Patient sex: M
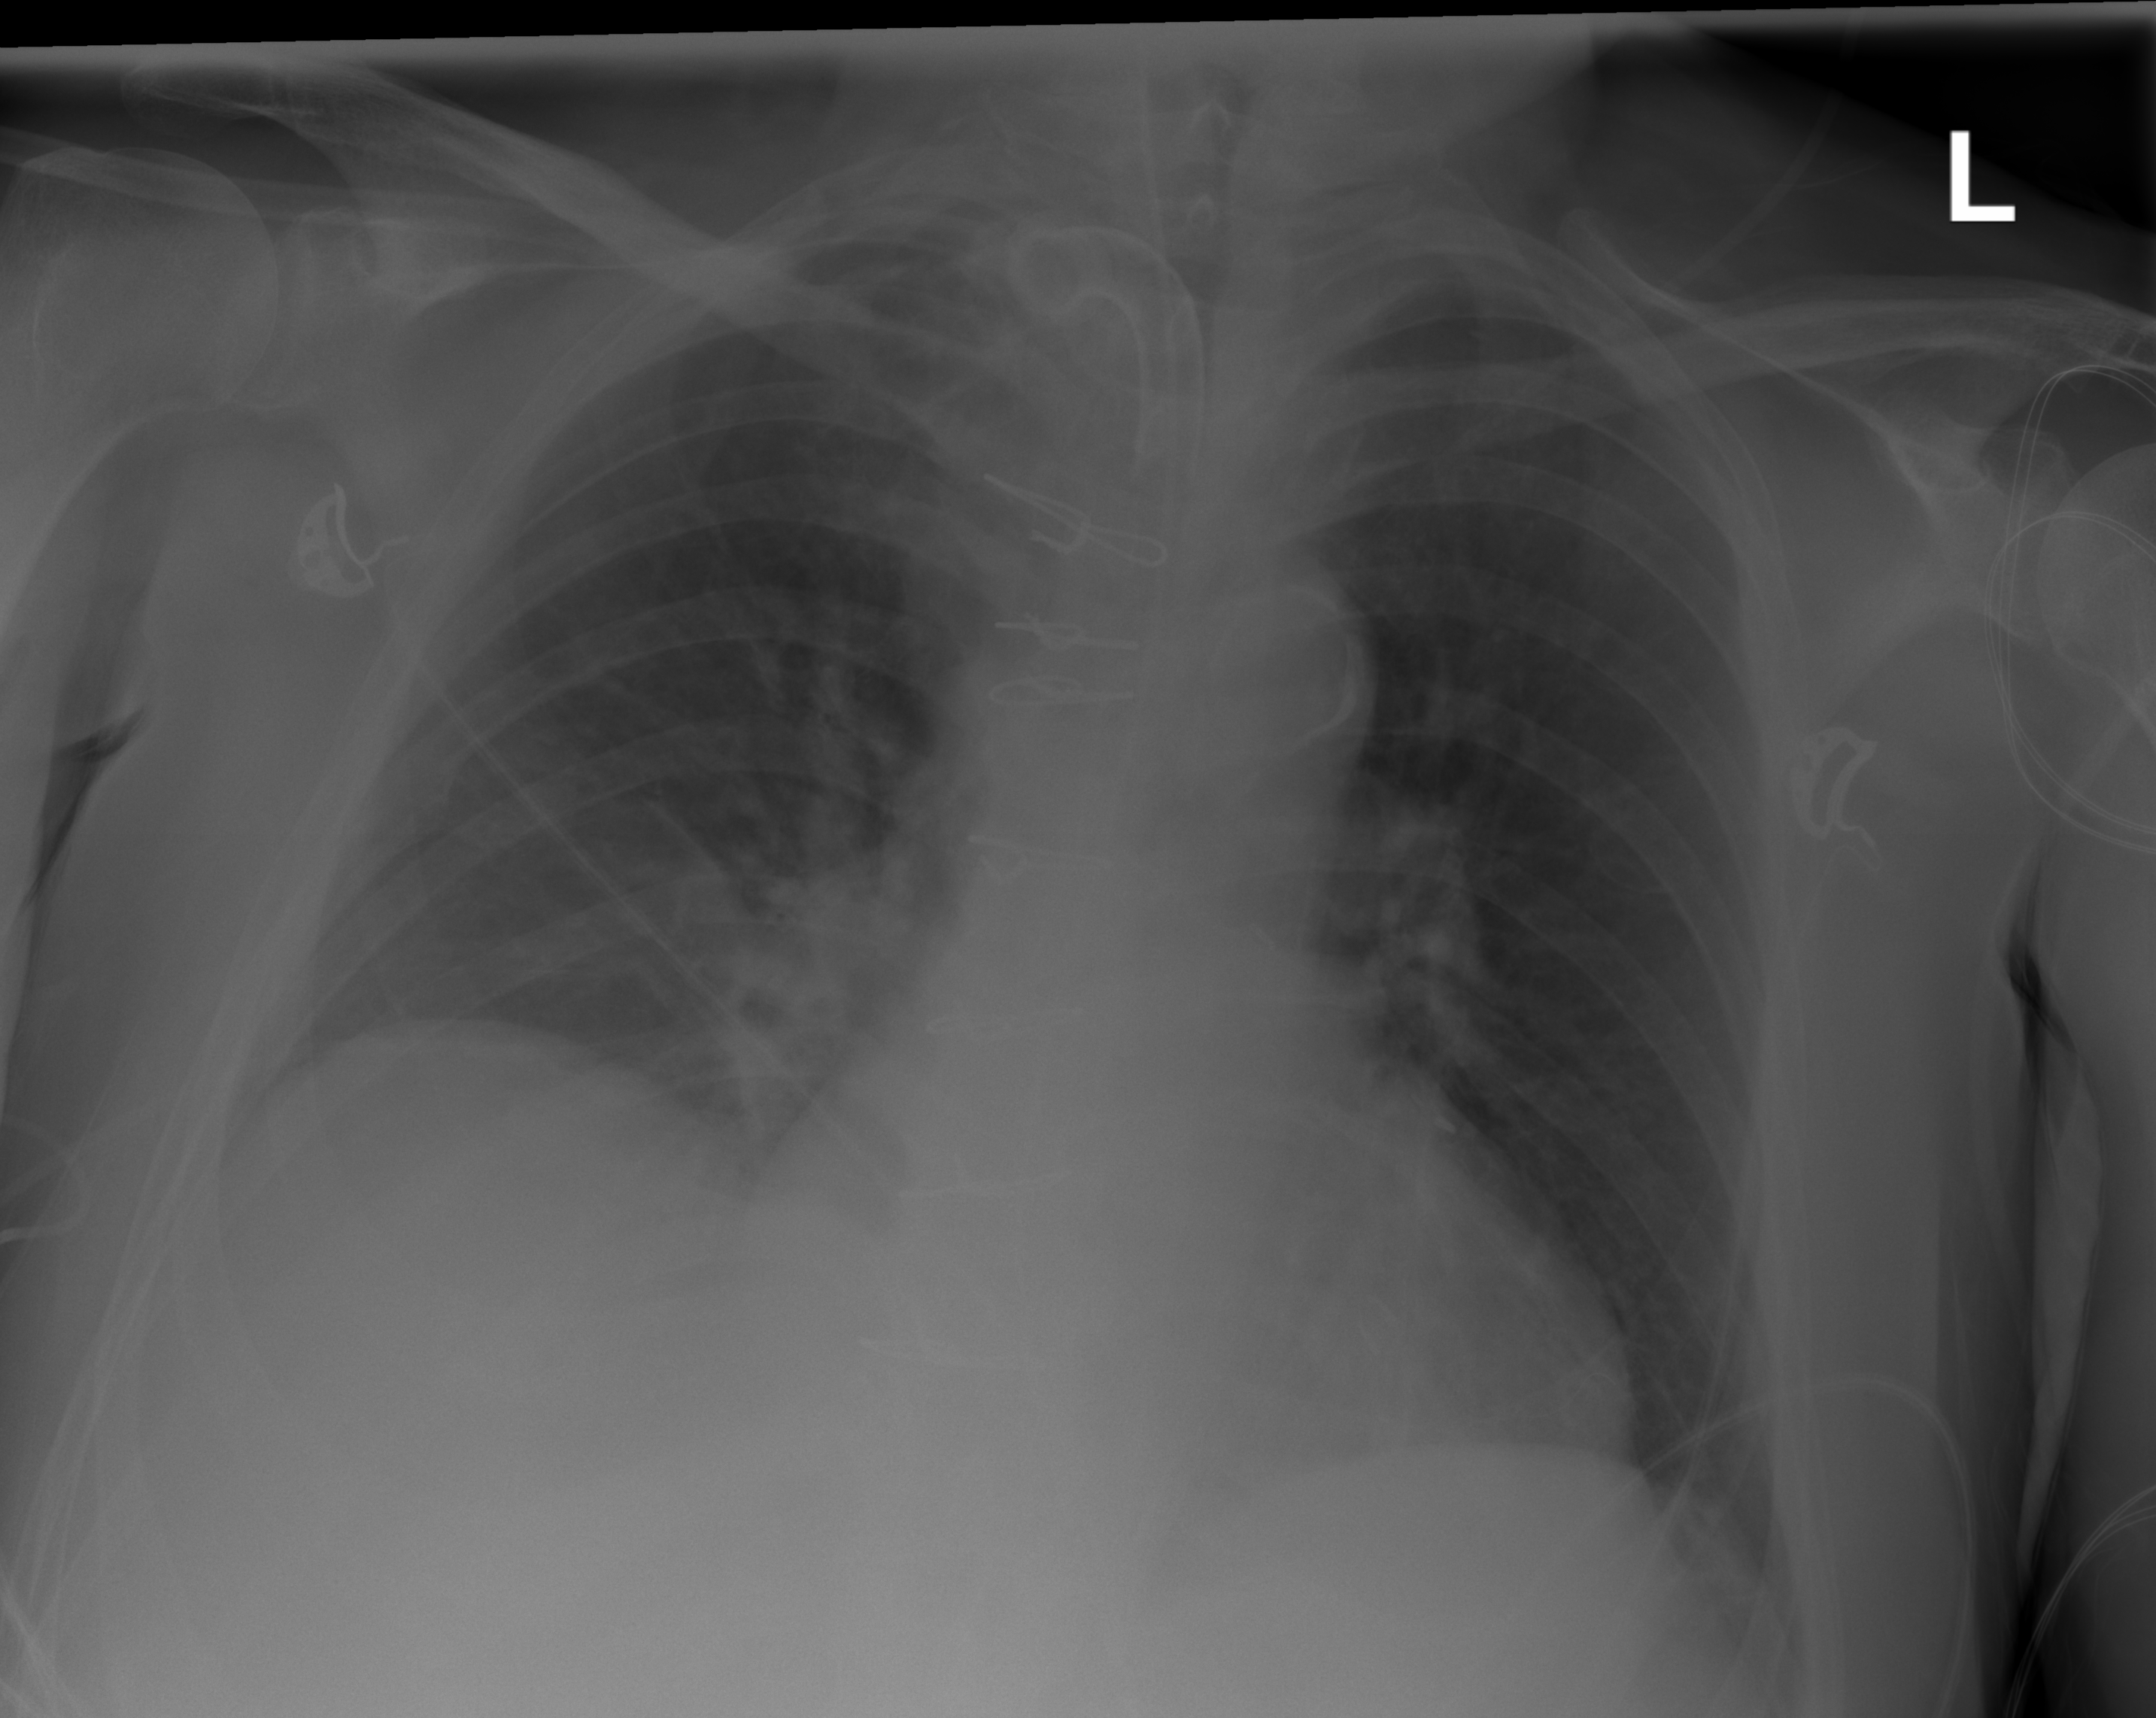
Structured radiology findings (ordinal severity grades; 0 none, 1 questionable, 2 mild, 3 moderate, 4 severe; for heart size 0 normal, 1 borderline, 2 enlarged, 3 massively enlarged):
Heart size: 2
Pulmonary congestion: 0
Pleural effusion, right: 2
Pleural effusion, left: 0
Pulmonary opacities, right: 0
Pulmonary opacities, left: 0
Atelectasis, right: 2
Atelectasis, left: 0